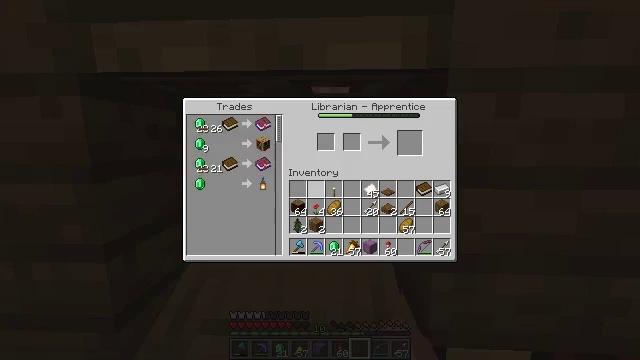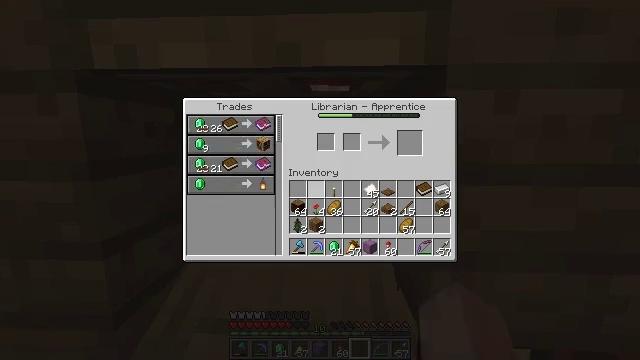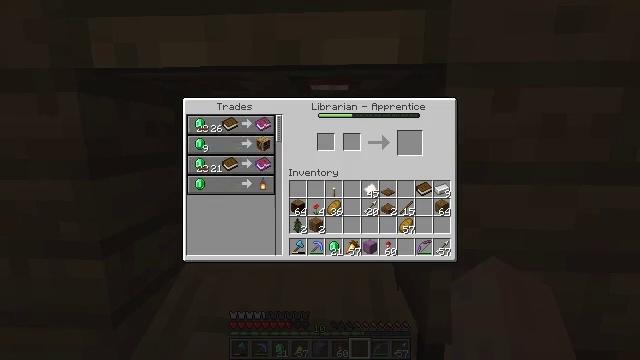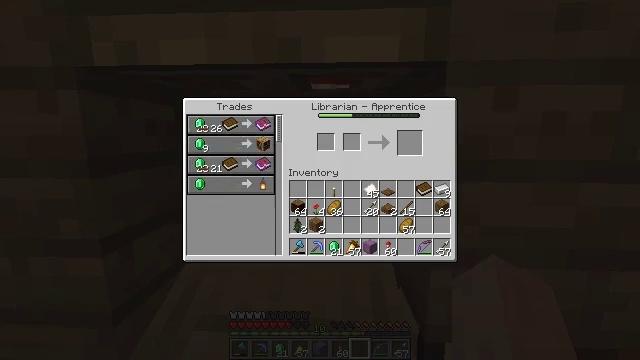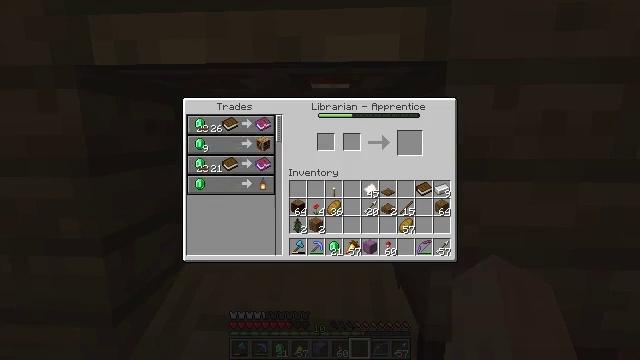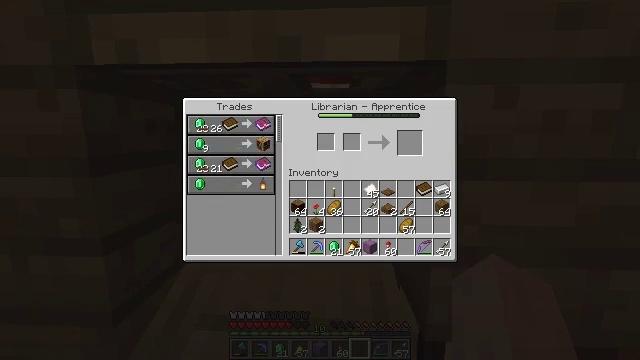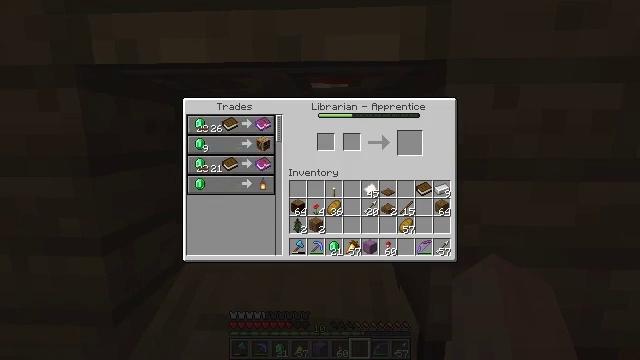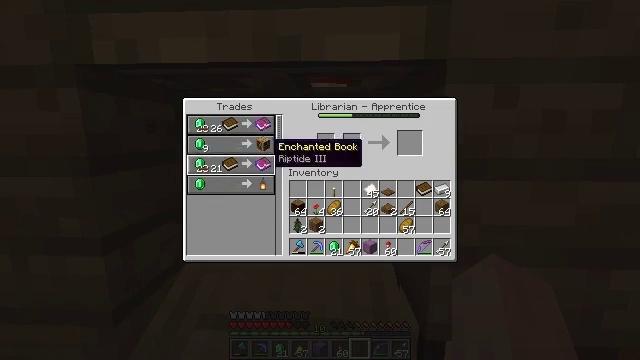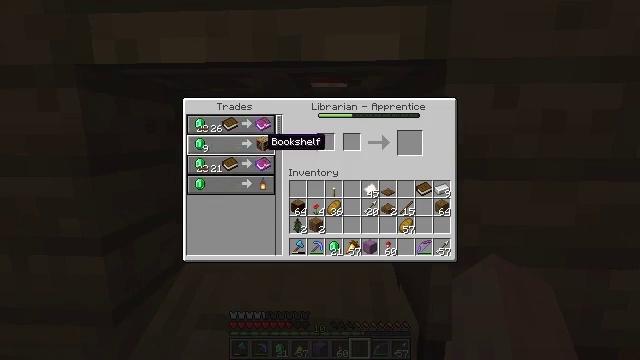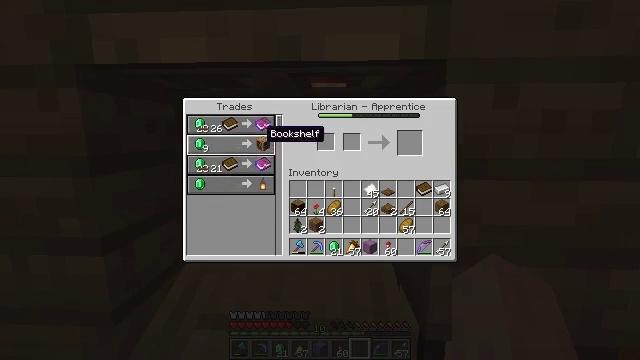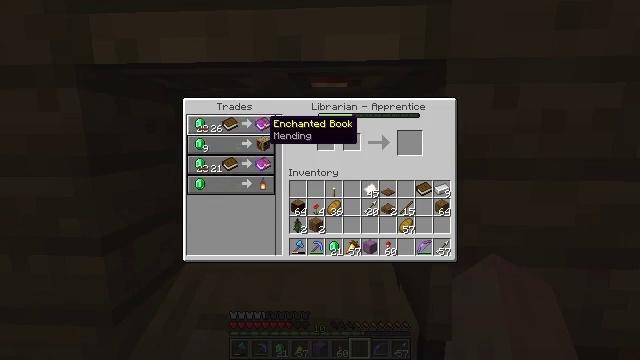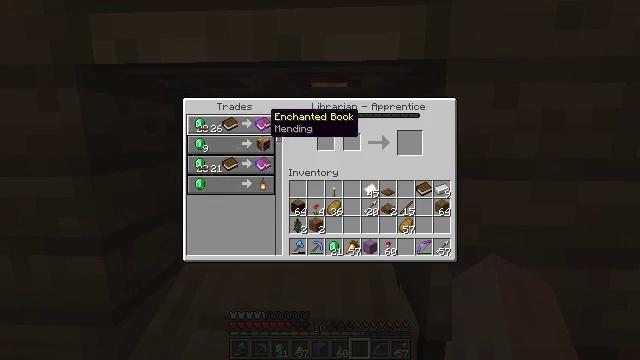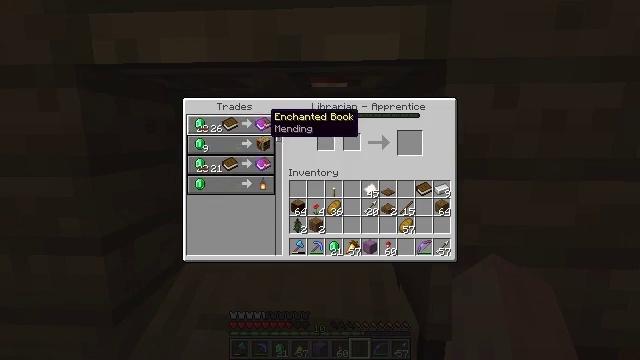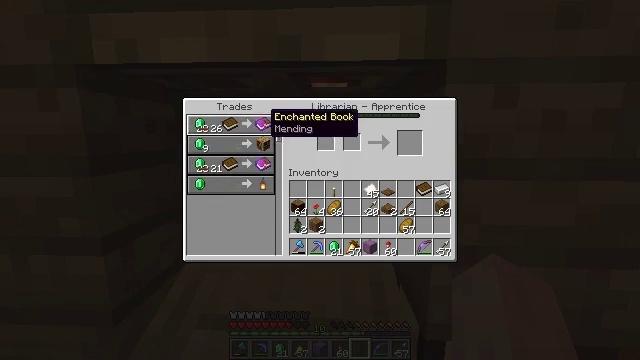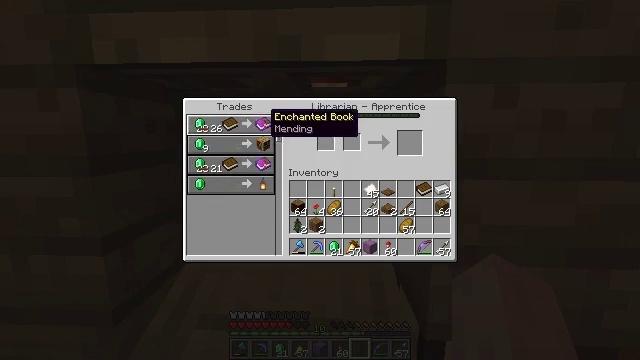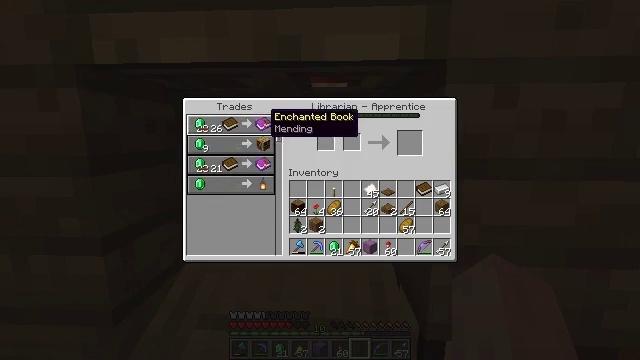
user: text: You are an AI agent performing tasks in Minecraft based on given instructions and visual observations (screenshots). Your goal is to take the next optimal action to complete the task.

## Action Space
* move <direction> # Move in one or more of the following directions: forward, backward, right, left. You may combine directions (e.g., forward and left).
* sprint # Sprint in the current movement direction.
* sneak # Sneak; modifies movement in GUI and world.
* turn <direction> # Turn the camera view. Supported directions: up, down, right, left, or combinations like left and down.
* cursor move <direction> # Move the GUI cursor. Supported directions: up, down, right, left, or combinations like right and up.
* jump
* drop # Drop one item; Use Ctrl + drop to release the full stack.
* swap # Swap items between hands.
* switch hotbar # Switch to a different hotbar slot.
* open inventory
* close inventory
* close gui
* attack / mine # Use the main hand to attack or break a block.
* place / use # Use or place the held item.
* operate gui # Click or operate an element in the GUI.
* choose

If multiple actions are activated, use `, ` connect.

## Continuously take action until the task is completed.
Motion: motion action
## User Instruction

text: Break the lectern to relocate it.
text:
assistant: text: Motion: no_op
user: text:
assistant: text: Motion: no_op
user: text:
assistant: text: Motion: no_op
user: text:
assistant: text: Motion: no_op
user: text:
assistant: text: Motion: no_op
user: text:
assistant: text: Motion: cursor move left and up
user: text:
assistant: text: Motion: cursor move left
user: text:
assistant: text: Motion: no_op
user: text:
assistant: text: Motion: cursor move up
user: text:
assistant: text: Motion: cursor move up
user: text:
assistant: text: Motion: no_op
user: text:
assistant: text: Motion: no_op
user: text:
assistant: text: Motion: no_op
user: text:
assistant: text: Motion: no_op
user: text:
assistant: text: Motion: no_op
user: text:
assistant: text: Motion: cursor move down
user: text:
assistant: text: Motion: cursor move down
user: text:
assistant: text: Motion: cursor move down
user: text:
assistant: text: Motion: no_op
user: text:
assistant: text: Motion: no_op
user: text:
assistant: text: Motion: no_op
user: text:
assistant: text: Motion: no_op
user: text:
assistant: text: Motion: no_op
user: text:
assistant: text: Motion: no_op
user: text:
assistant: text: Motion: no_op
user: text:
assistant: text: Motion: no_op
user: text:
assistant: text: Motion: no_op
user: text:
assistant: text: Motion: no_op
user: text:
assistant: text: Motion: no_op
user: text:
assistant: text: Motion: close inventory